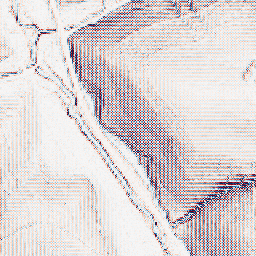
Category: wavelet
Decomposition family: wavelet_dwt
Decomposition parameters: wavelet: haar
level: 1
Upsampling method: quadratic
Upsampling parameters: scale: 4
Upsampling scale: 4